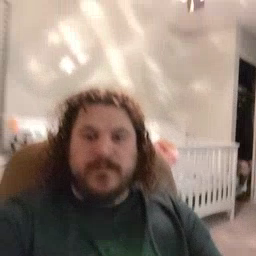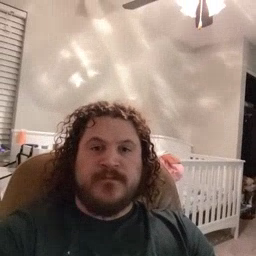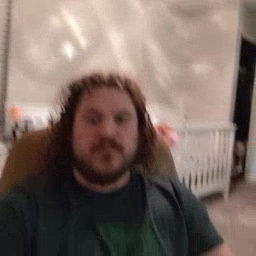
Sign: old